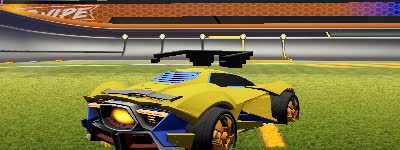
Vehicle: werewolf